Field crop: maize
Growth stage: 2
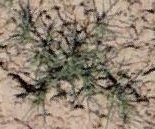
Species: salsola